Question: I have made my first android app. It works fine locally. But when I upload it to the market, somehow people have problems with it. I cannot figure out what went wrong. Even when I have the stack trace:
'''
java.lang.RuntimeException: Unable to instantiate application com.jphellemons.koopzondag.Koopzondag: java.lang.ClassNotFoundException: com.jphellemons.koopzondag.Koopzondag in loader dalvik.system.PathClassLoader[/data/app/com.jphellemons.koopzondag-2.apk]
at android.app.ActivityThread$PackageInfo.makeApplication(ActivityThread.java:715)
at android.app.ActivityThread.handleBindApplication(ActivityThread.java:4615)
at android.app.ActivityThread.access$3000(ActivityThread.java:136)
at android.app.ActivityThread$H.handleMessage(ActivityThread.java:2223)
at android.os.Handler.dispatchMessage(Handler.java:99)
at android.os.Looper.loop(Looper.java:143)
at android.app.ActivityThread.main(ActivityThread.java:5068)
at java.lang.reflect.Method.invokeNative(Native Method)
at java.lang.reflect.Method.invoke(Method.java:521)
at com.android.internal.os.ZygoteInit$MethodAndArgsCaller.run(ZygoteInit.java:868)
at com.android.internal.os.ZygoteInit.main(ZygoteInit.java:626)
at dalvik.system.NativeStart.main(Native Method)
Caused by: java.lang.ClassNotFoundException: com.jphellemons.koopzondag.Koopzondag in loader dalvik.system.PathClassLoader[/data/app/com.jphellemons.koopzondag-2.apk]
at dalvik.system.PathClassLoader.findClass(PathClassLoader.java:243)
at java.lang.ClassLoader.loadClass(ClassLoader.java:573)
at java.lang.ClassLoader.loadClass(ClassLoader.java:532)
at android.app.Instrumentation.newApplication(Instrumentation.java:945)
at android.app.ActivityThread$PackageInfo.makeApplication(ActivityThread.java:706)
'''
Please let me know if i have to show the manifest and/or source code? I really have no idea
I will update this thread if I have the answer!
I have read about this issue here: <URL>
So I guess that my fault is a setting in this window: can someone help me out with that?

Edit: I changed the first class from helloandroid.java to koopzondag.java and now i have the classcastexception. so I renamed the complete project. but now it can't launch the resource?
: Looks like this is the issue: but how do I resolve it? <URL>
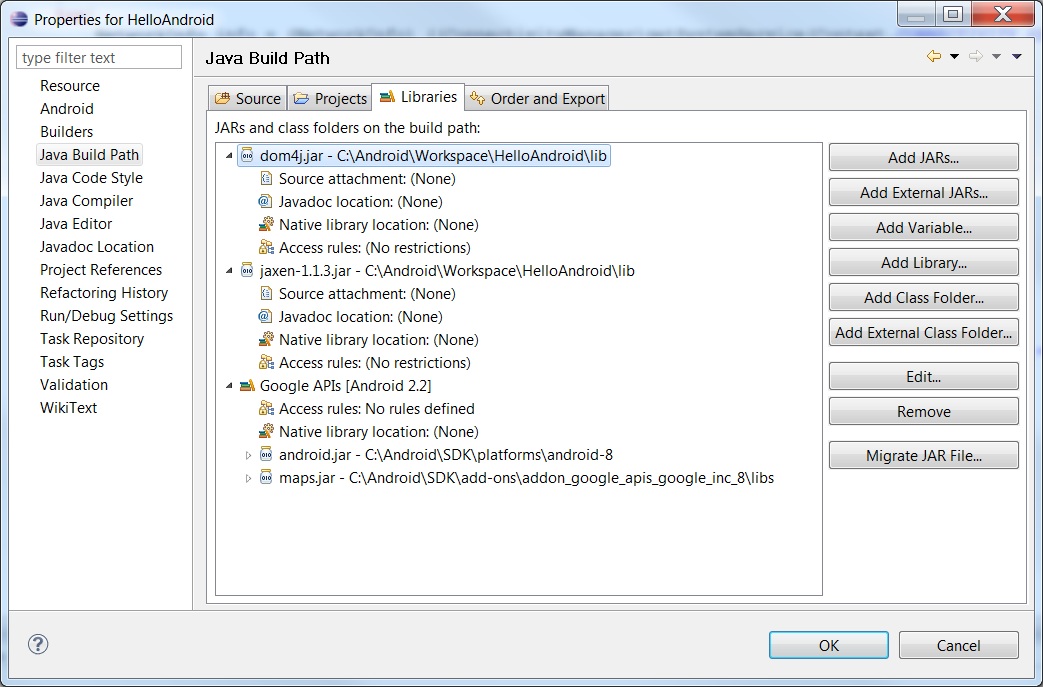
Answer: the answer: <URL>
Quote from Maxim:
1. Open AndroidManifest.xml
2. Find tag application
3. Remove attribute android:name (if exists)
4. Add attribute android:name="android.app.Application"